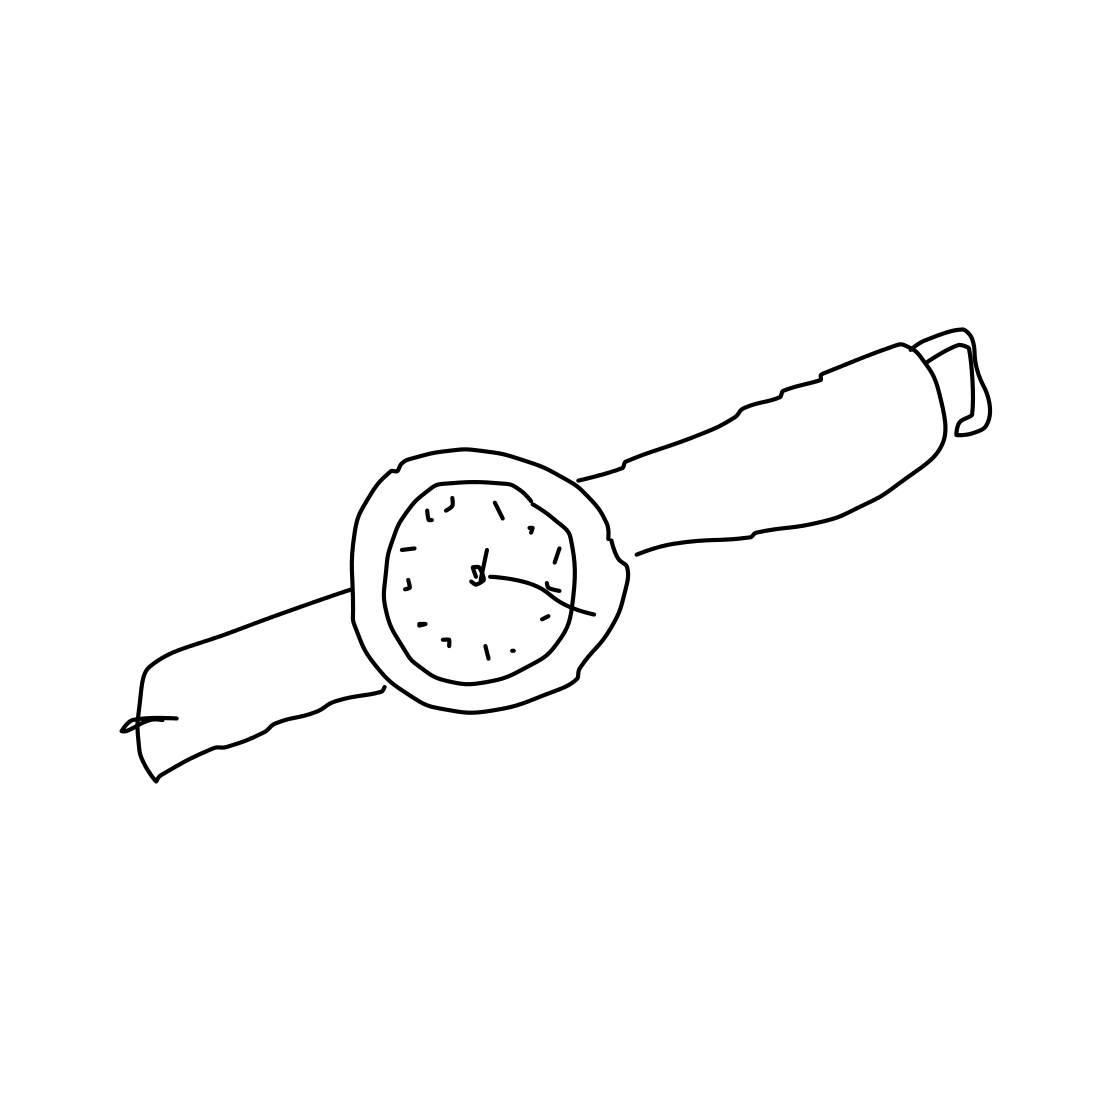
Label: wrist-watch